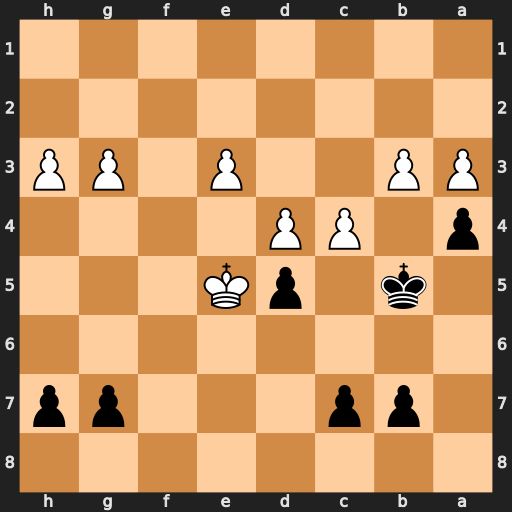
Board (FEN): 8/1pp3pp/8/1k1pK3/p1PP4/PP2P1PP/8/8
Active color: b
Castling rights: -
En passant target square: -
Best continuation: dxc4 bxc4+ Kxc4